Question: Some minutes ago, while playing with javascript, I noticed a strange behaviour of 'console.log()'. In fact it seems to log "distorted" variables. Take a look to the following:
'''
var res = document.getElementById("res");
var arr = ["1", "2", "3"];
arr.push("4");
res.innerHTML = JSON.stringify(arr)+'<br>';
console.log(arr);
arr.push("5");
res.innerHTML += JSON.stringify(arr);
console.log(arr);
'''
'''
<div id="res"></div>
'''
It prints correct variables into '#res' but not into browser console (Firefox 37)

Could someone explain me why this happens?
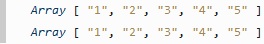
Answer: So, if you change your logging so that you're taking a copy of the array:
'''
var arr = ["1", "2", "3"];
arr.push("4");
console.log(arr.slice());
arr.push("5");
console.log(arr.slice());
'''
Everything works as expected.
I'm discounting "live" tracking as a possibility, because the following example does not display any evidence of live tracking:
'''
var arr = ["1", "2", "3"];
console.log(arr);
var i;
i = setInterval(function(){
arr.push(1);
console.log(arr);
if(arr.length>10)clearInterval(i)
},1000);
'''
This implies that the logging is queued and the queue does not run until after the last push to the array (probably until your javascript has finished executing).
Nice find... definitely something that might catch out developers.